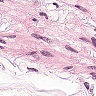
Metastatic tissue present: no